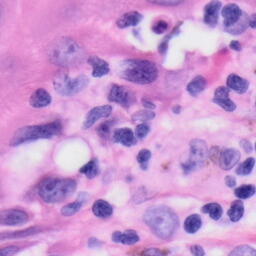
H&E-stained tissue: Skin